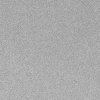
Atmospheric dust classification: dusty